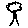
Label: tree